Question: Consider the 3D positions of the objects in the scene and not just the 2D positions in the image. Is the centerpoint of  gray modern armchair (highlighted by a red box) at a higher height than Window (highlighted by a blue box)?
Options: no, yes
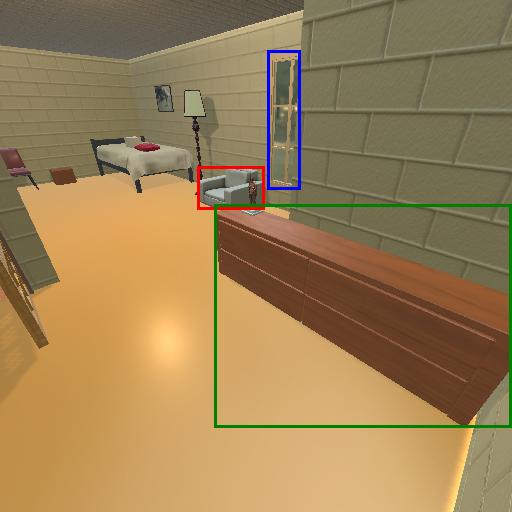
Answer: no